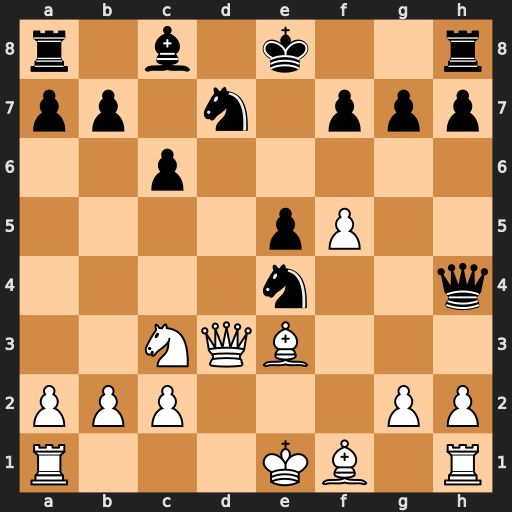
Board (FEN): r1b1k2r/pp1n1ppp/2p5/4pP2/4n2q/2NQB3/PPP3PP/R3KB1R
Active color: w
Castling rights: KQkq
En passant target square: -
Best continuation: g3 Nxg3 Bf2